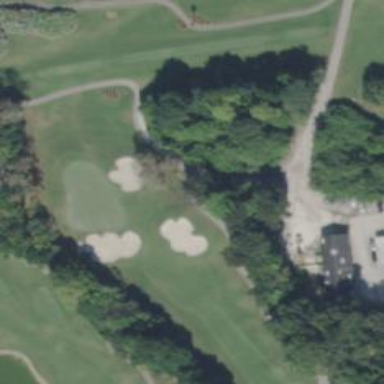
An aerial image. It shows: Service road designated as golf cart path.